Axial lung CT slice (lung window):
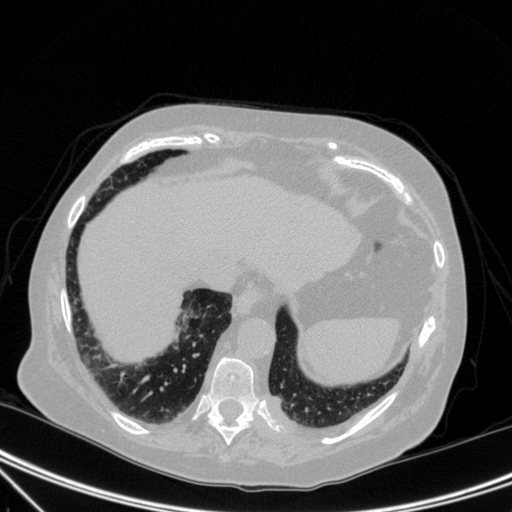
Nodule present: no